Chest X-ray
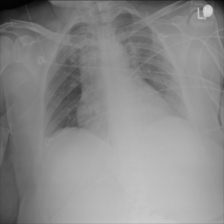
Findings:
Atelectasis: negative
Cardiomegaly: negative
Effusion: negative
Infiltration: negative
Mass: negative
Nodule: negative
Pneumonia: negative
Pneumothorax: negative
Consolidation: negative
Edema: negative
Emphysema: negative
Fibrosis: negative
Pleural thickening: negative
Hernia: negative